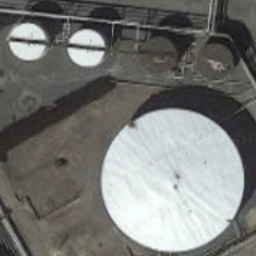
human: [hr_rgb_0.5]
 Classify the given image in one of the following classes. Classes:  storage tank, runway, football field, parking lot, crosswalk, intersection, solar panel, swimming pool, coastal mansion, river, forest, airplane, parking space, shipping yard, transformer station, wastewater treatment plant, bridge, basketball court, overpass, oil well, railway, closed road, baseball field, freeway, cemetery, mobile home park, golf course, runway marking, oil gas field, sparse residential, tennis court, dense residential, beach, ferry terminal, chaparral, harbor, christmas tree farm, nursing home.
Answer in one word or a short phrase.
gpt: storage tank